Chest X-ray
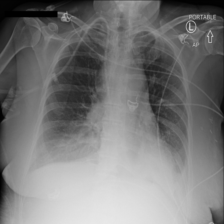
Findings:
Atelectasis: positive
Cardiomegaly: negative
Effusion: negative
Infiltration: negative
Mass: positive
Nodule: negative
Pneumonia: negative
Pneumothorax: negative
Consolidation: positive
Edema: negative
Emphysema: negative
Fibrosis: negative
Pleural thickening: negative
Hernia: negative